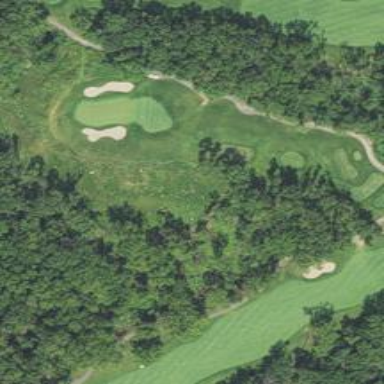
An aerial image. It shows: Rough grassy area used for golf.